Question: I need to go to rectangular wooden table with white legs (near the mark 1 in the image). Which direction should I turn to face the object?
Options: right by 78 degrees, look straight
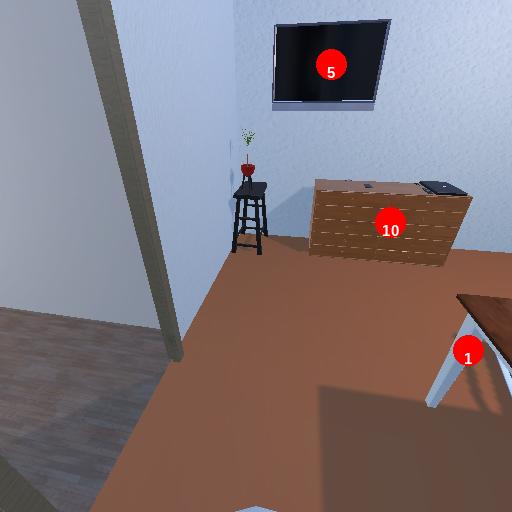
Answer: right by 78 degrees